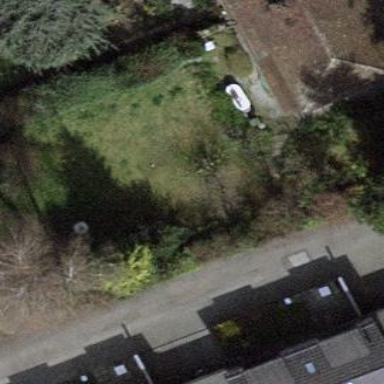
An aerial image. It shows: Garden surrounded by fence.